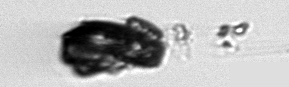
Label: Delphineis